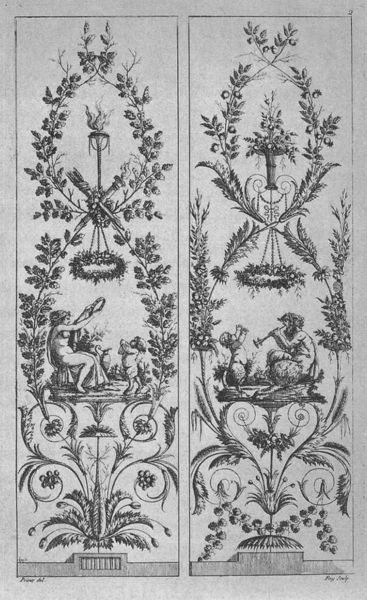
Titel: Grottesken (arabesques)
Künstler: J. L. Prieur
Schlagwörter: feuer, verzierung, spiegelverkehrt, kranz, gespiegelt, lebensbaum, feur